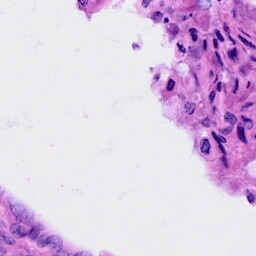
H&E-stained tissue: Cervix